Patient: sex M, age 76
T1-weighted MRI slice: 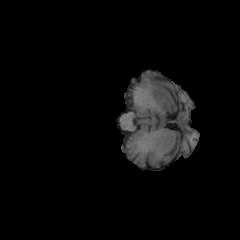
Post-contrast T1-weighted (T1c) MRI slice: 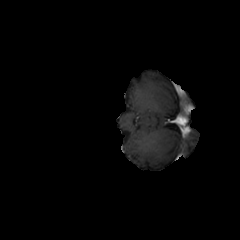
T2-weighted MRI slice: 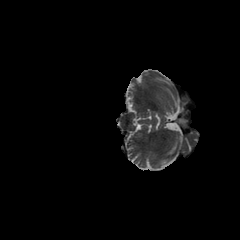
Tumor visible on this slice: no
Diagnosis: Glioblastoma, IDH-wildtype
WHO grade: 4